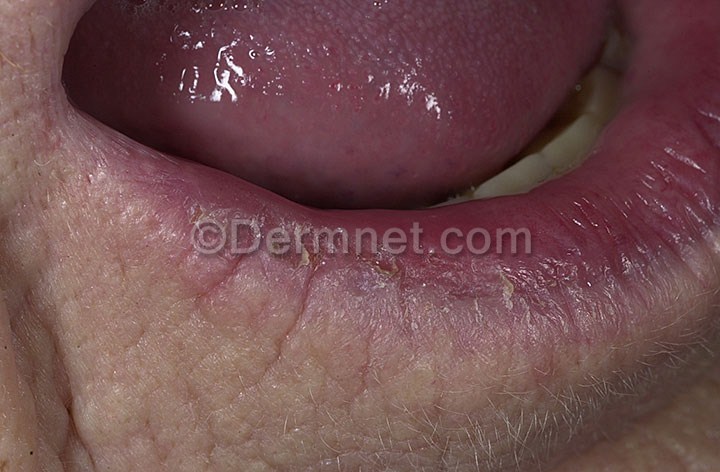
Disease: Actinic Keratosis Basal Cell Carcinoma and other Malignant Lesions